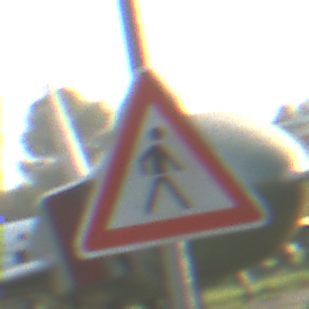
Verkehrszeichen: FussgaengerLinks
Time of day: SunriseSunset
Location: Outdoor (Special)
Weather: Clear
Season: NotSpecified
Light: Natural